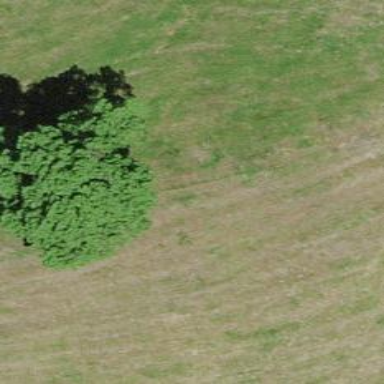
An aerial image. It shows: Single tag "natural: tree."